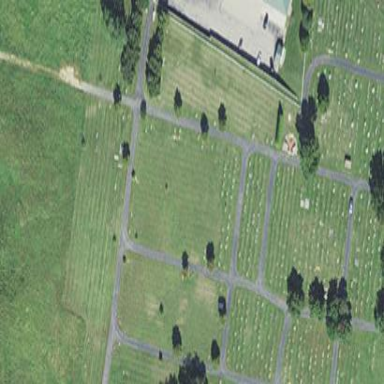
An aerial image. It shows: Cemetery.